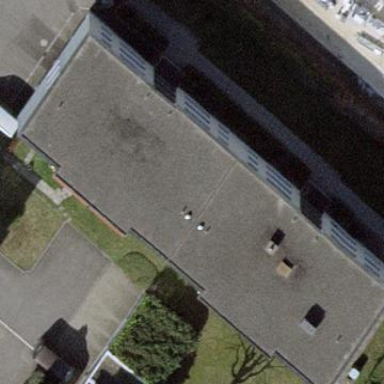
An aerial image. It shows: Flat-roofed building.